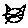
Label: cat